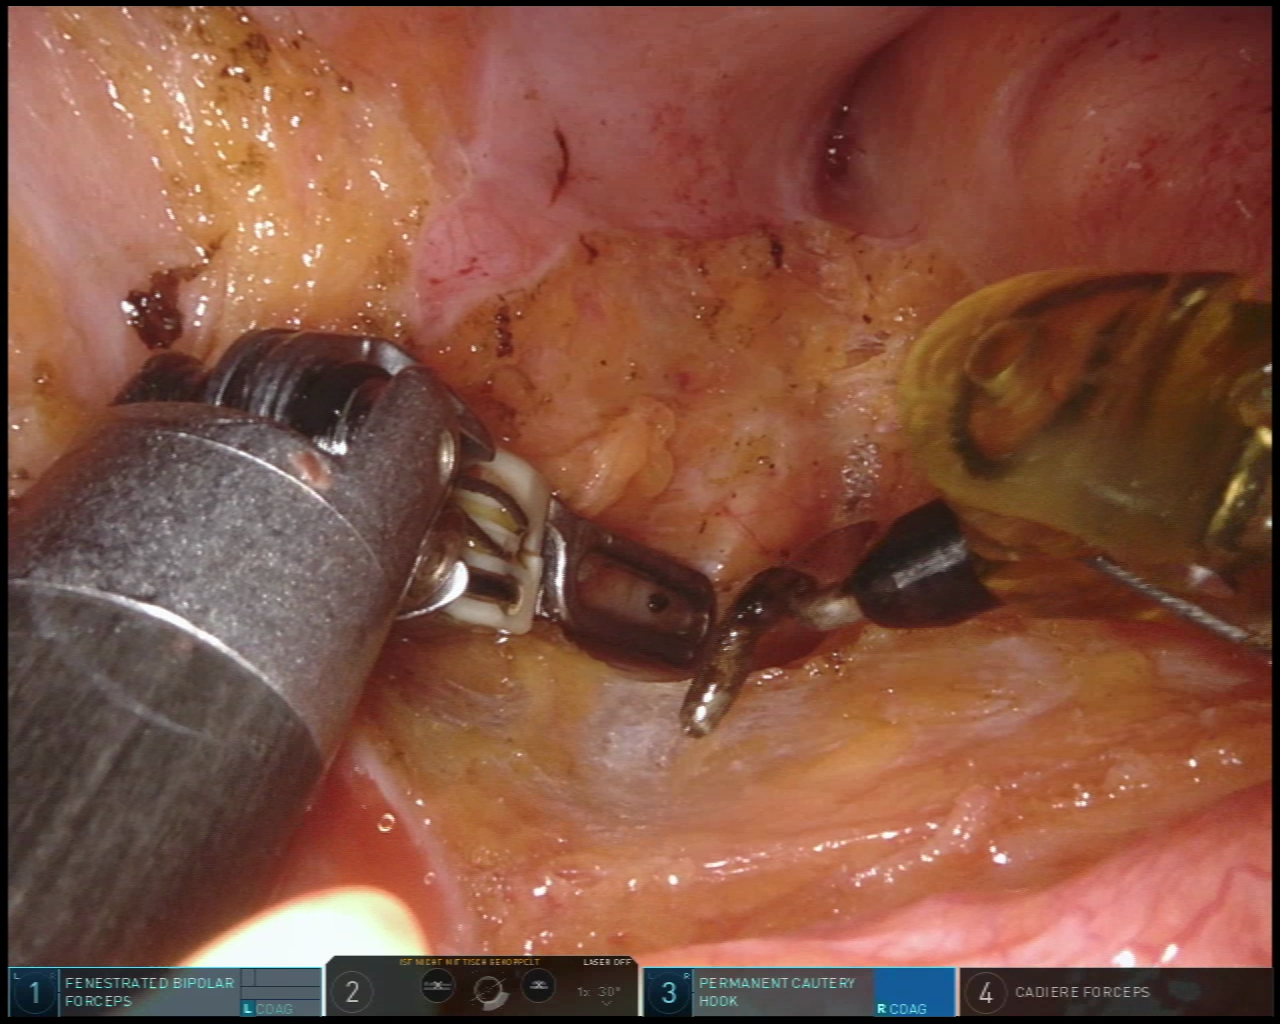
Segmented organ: abdominal_wall
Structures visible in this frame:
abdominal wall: yes
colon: yes
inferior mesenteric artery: no
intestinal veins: no
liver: no
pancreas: no
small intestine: no
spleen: no
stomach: no
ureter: no
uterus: no
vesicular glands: no